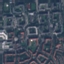
Land use / land cover class: Residential